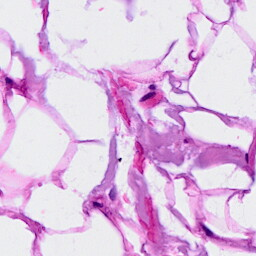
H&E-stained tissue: Breast